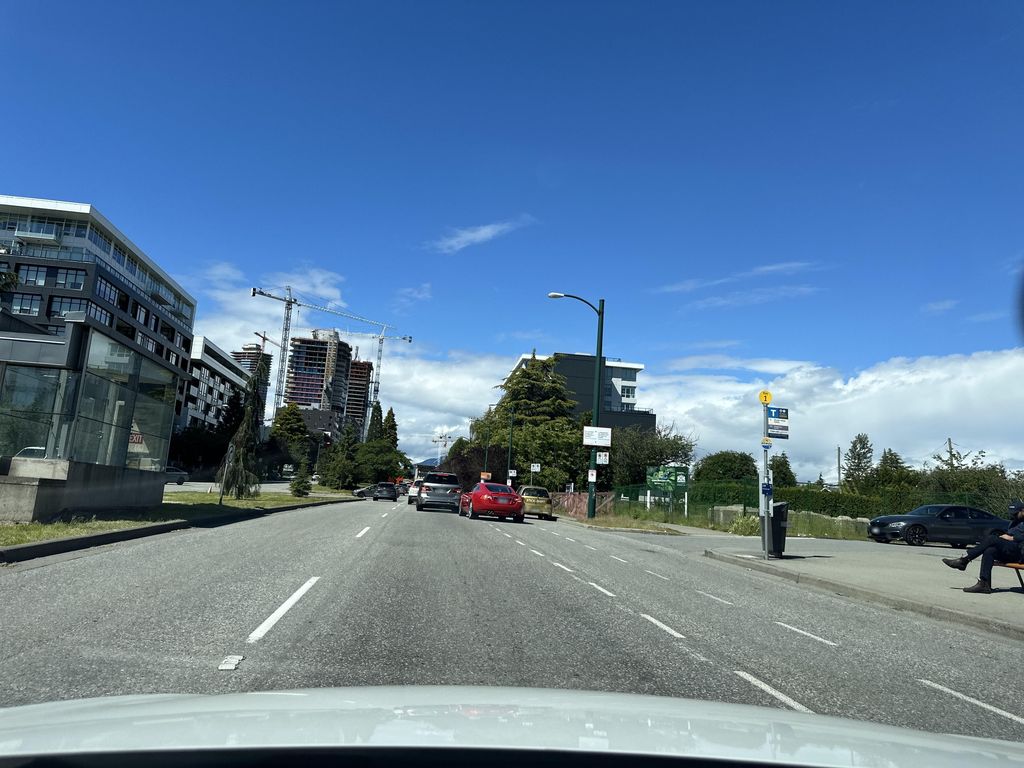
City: vancouver